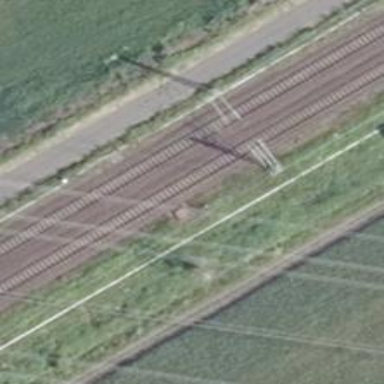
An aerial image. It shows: Railway signal.